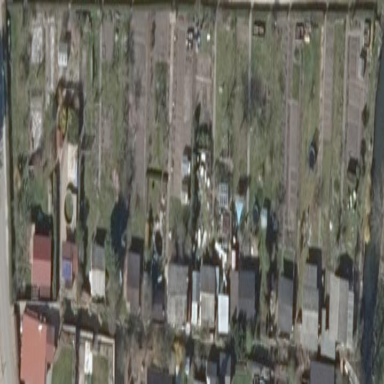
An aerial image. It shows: Area designated for allotments.